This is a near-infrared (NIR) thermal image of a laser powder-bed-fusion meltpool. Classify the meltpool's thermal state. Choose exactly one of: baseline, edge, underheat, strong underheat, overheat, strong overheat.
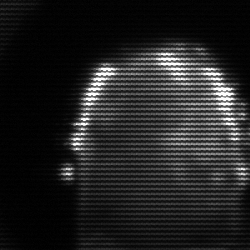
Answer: baseline